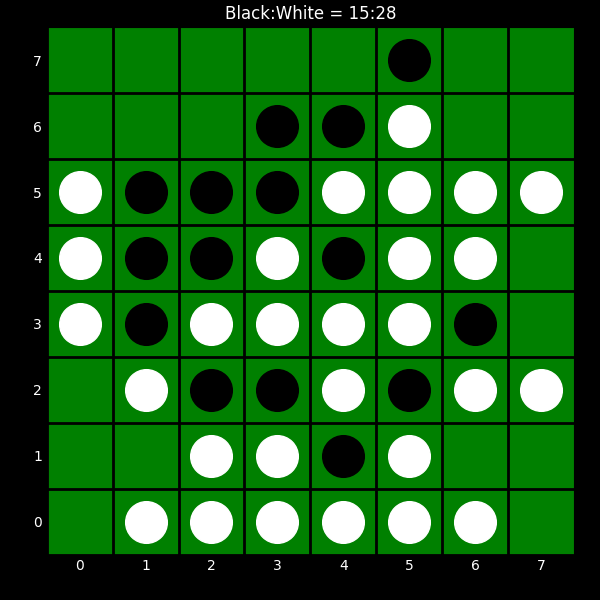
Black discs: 15
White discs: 28